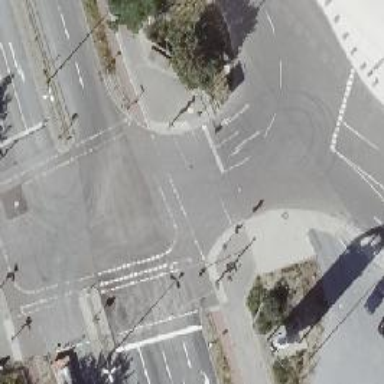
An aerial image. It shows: Road with traffic signals for signaling.